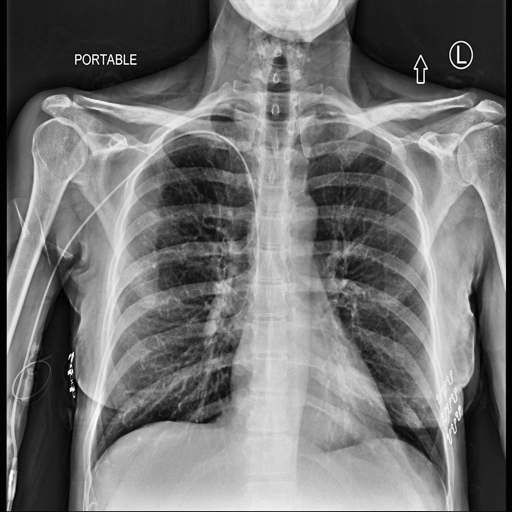
Finding: NORMAL